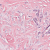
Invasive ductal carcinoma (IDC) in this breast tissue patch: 1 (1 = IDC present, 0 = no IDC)